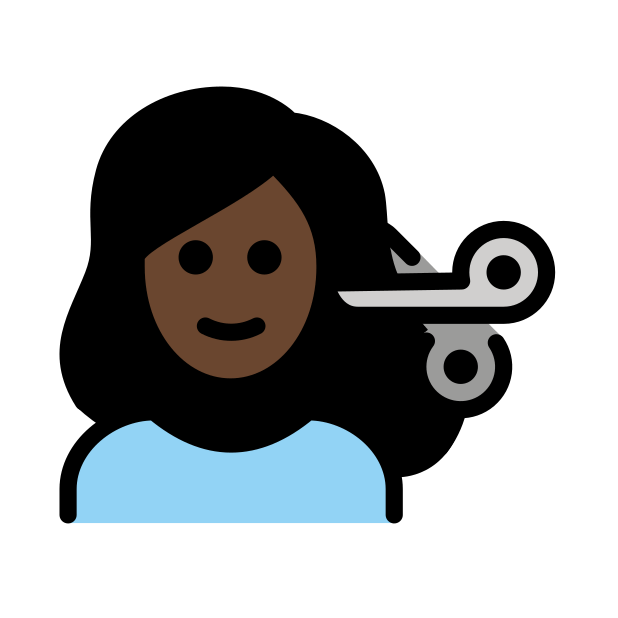
woman getting haircut: dark skin tone